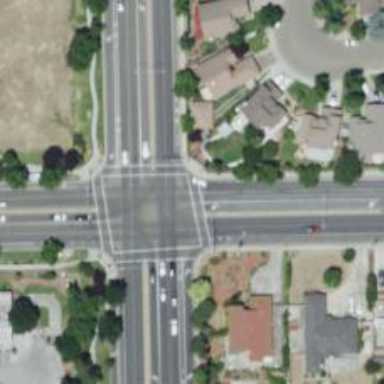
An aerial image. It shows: Marked road crossing.